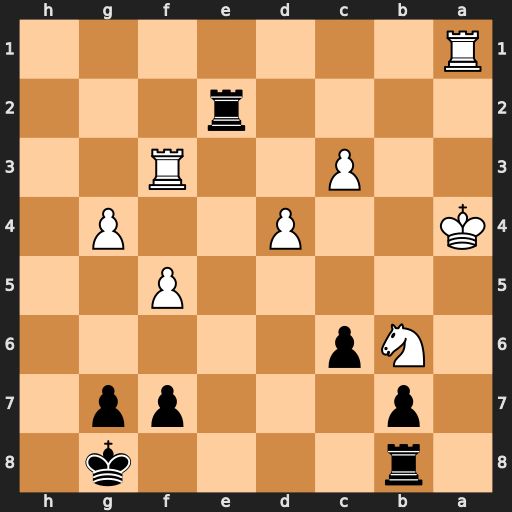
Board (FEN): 1r4k1/1p3pp1/1Np5/5P2/K2P2P1/2P2R2/4r3/R7
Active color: b
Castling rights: -
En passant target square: -
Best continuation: Rb2 Re1 Rxb6